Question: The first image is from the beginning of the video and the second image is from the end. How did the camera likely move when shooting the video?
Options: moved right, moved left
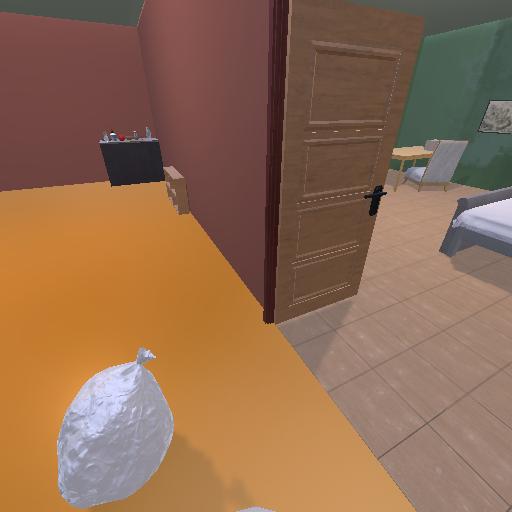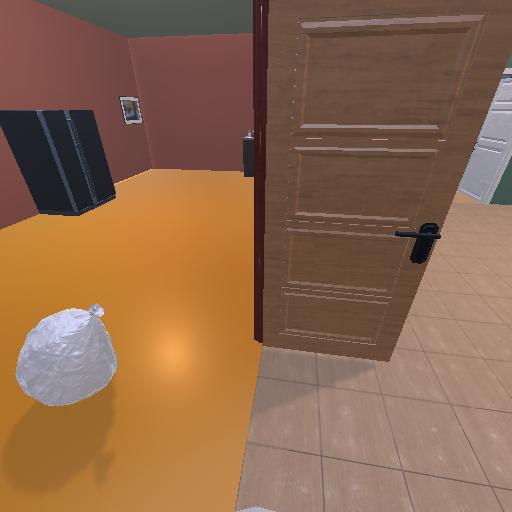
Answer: moved right